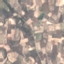
Land use / land cover: PermanentCrop